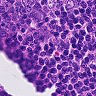
Metastatic tissue present: no